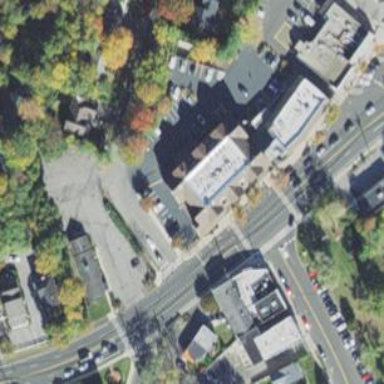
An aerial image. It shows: Pharmacy providing healthcare services.